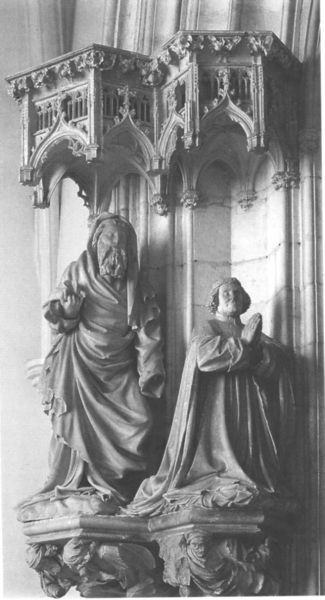
Titel: Kirchenportal mit Skulptur
Künstler: Claus Sluter
Standort: Dijon, Kartause von Champmol (EU - F)
Schlagwörter: mann, umhang, weiß, grau, holz, marmor, männer, schwarz, säule, säulen, dach, alt, bart, architektur, falten, sockel, stein, bild, hände, kirche, figur, gewand, mantel, gewänder, kind, paar, gotik, locken, engel, skulptur, bogen, zwei, giebel, figuren, architecture, church, column, hands, white, black, figures, gefaltet, hair, nose, verzierung, deutsch, podest, foto, dom, schwarz weiß, knien, kardinal, beten, gebet, altar, arkaden, schnitzerei, drappiert, skulpturen, wood, statuen, gotisch, kanzel, kircheninneres, spitzbögen, man, kniend, mittelalter, pfaffe, mönch, baldachin, heiliger, halter, konsole, heilige, anbetung, träger, beard, saint, photo, statue, schnitzen, marble, lirche, bildhauer, cape, nischen, barok, statues, maswerk, stifter, monk, italienisch, eye, god, figure, beter, christian, kirchenfigur, christianity, pray, praying, büßer, kapitäle, catholic, kneel, pious, robed, church interior, knell, fugures, truemau